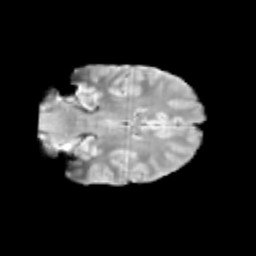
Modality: T2w
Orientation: coronal
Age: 13
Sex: male
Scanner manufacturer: siemens
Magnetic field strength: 3 T
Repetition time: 3.8 s
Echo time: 0.07 s